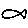
Label: fish